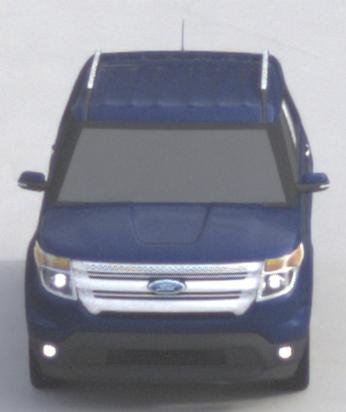
Make: Ford
Model: Explorer
Detailed model: Gen. 5
Model produced from: 2010
Model produced until: 2019
Doors: 5
Color: blue
Road condition: dry road
Daytime: morning or afternoon
Contrast: low contrast